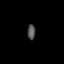
Tissue: lung
Cell type: Epithelial cells
Senescence score: 0.236
Nuclear area (px): 118
Mean DAPI intensity: 82.22